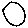
Label: circle